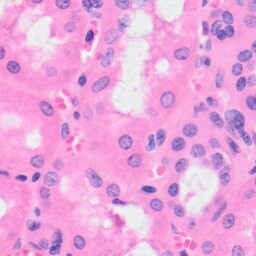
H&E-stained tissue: Kidney